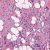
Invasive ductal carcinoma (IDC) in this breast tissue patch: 1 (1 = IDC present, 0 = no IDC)